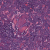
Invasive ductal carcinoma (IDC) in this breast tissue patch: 0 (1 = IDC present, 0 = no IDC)